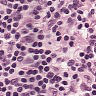
Metastatic tissue present: no